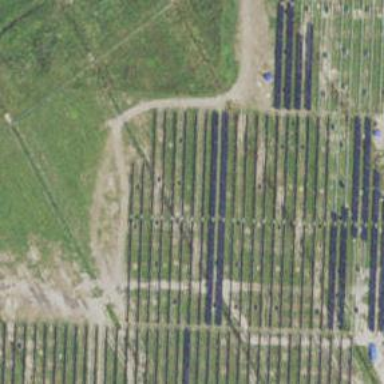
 consisting of solar photovoltaic panels."